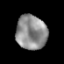
Tissue: prostate
Cell type: T cells
Senescence score: 0.3087
Nuclear area (px): 1037
Mean DAPI intensity: 142.038